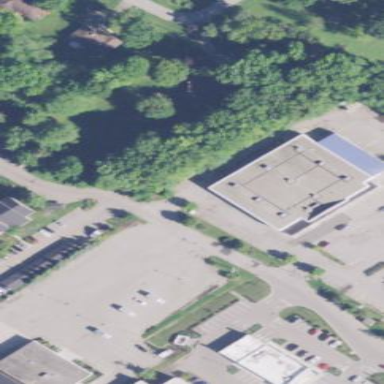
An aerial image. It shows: Building.